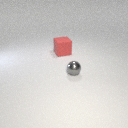
large red rubber cube behind small gray metal sphere